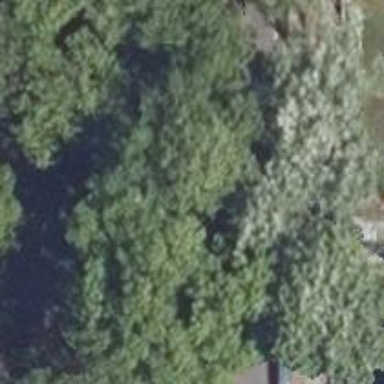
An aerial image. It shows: Single tag "natural: tree."